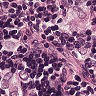
Metastatic tissue present: yes